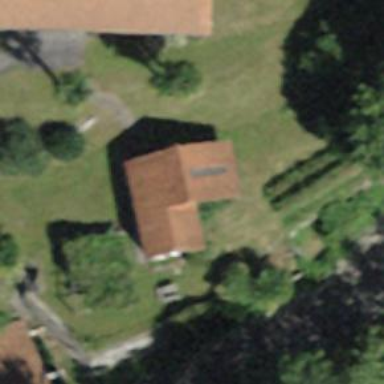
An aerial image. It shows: Hut.